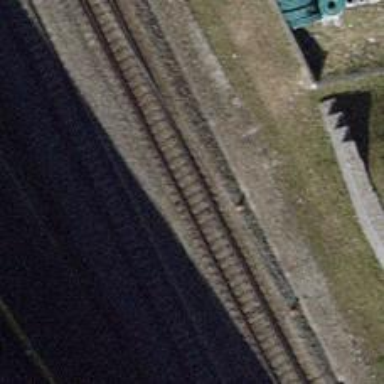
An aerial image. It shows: Railway switch.